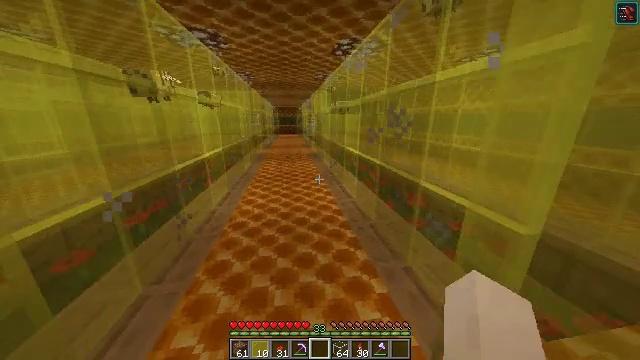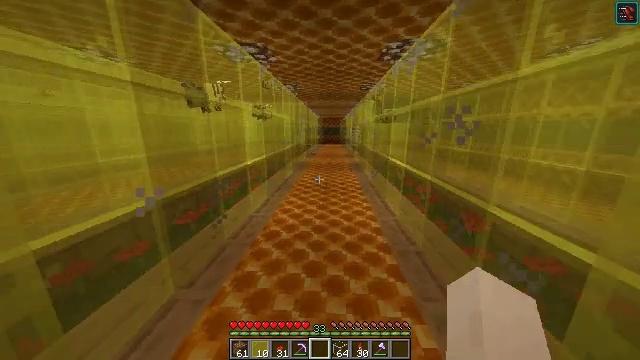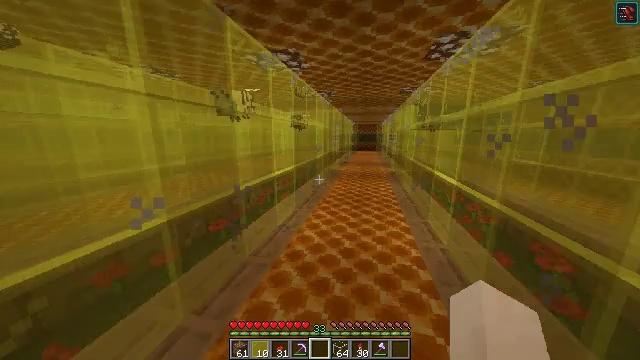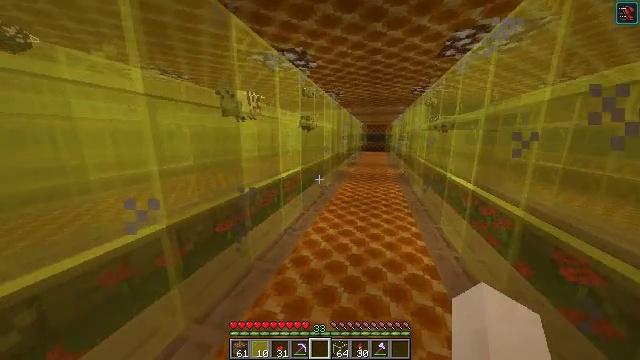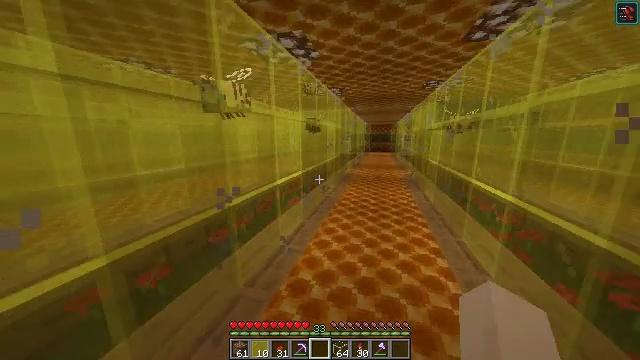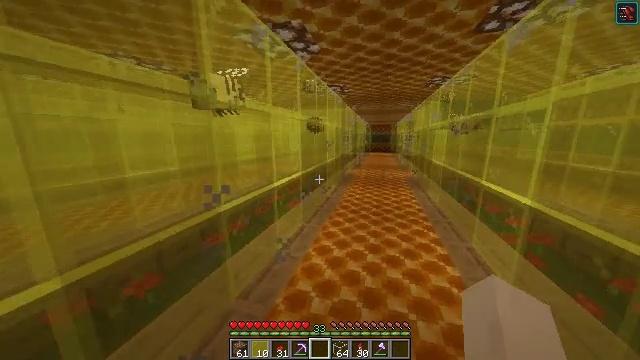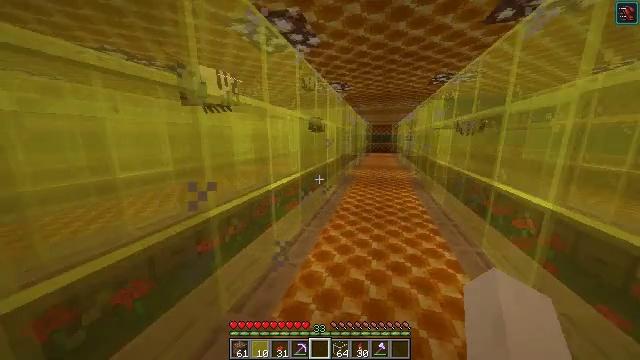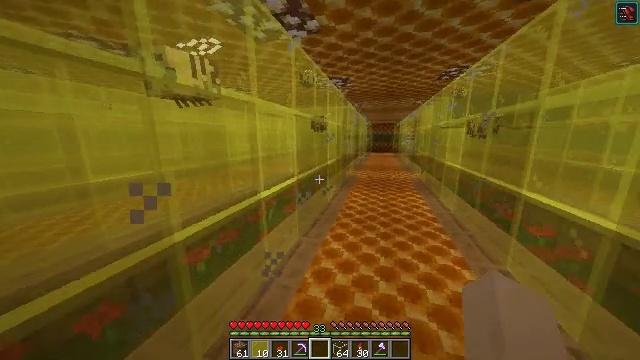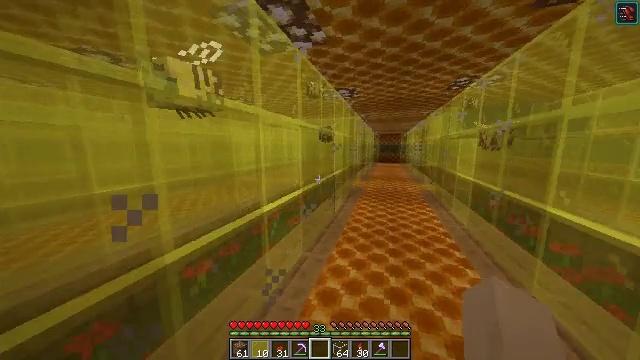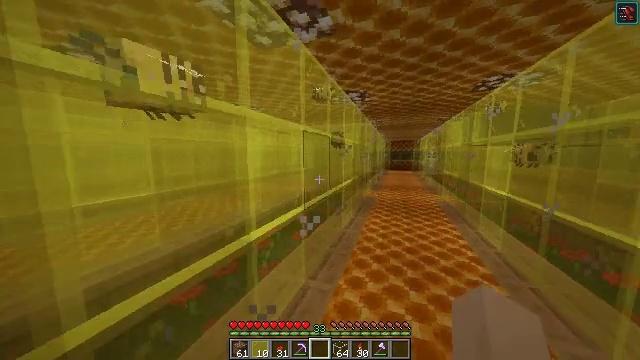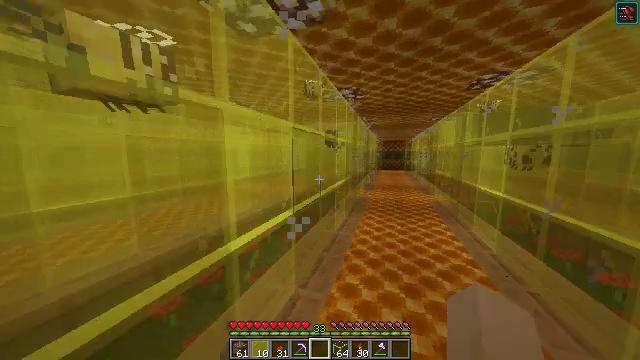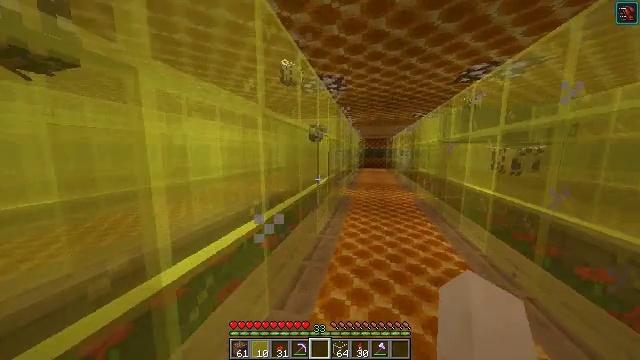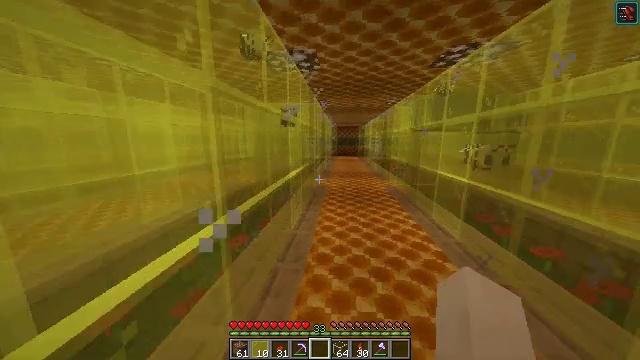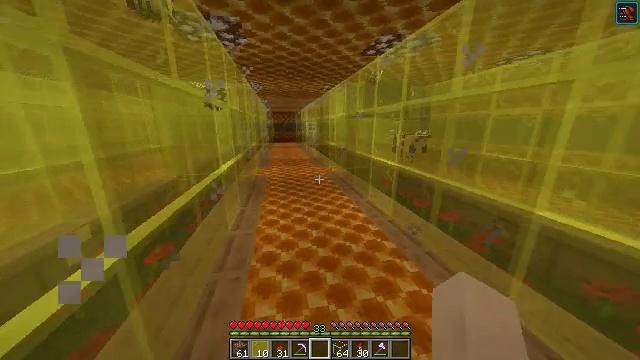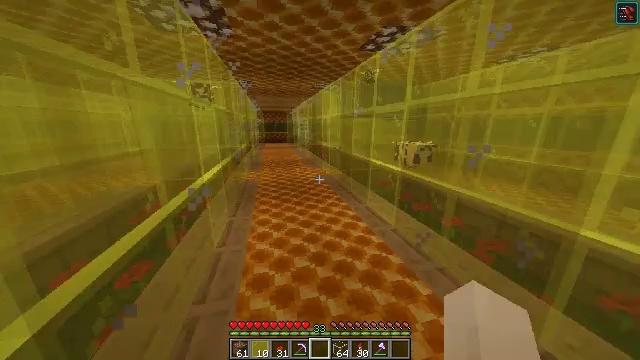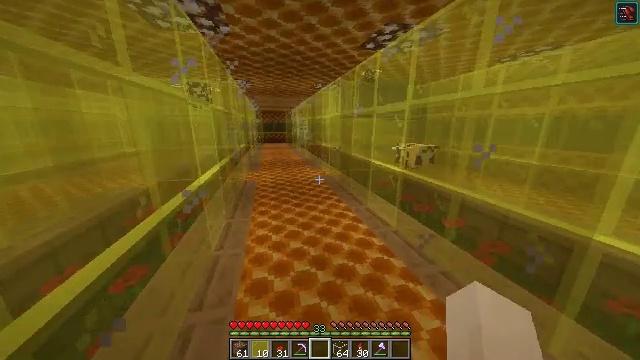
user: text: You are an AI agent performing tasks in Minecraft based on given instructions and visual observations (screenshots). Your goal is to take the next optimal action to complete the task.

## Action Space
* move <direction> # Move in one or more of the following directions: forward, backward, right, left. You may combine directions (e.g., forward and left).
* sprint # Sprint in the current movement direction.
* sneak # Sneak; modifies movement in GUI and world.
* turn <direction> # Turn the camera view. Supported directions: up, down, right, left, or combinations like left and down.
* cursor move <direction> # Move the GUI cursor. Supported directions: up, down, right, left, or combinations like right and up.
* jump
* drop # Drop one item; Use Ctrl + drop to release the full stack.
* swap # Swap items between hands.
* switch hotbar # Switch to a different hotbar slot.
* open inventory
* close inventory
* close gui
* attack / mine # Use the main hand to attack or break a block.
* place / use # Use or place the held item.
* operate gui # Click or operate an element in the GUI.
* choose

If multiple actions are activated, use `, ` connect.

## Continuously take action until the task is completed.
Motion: motion action
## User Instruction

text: Destroy the yellow stained glass pane to clear space.
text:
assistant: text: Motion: move forward, turn left and up
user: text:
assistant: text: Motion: move forward, turn left and up
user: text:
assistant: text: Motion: move forward, turn left
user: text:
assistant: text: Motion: move forward
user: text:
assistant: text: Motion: move forward
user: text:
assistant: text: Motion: move forward
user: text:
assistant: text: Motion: move forward
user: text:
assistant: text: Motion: move forward, turn left and up
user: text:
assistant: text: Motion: move forward, turn left and up
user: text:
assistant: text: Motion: move forward, turn right
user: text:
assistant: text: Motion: move forward, turn right
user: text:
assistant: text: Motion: move forward, turn right and down
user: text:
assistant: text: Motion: move forward, turn right and down
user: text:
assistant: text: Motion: move forward, turn right
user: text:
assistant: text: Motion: move forward
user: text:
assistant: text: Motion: move forward and move left, turn right and down
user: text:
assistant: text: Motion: move forward and move left, turn right and down
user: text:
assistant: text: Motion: move forward and move left, turn right and down
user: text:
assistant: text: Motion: move forward and move left, turn right and down
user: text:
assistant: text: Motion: move forward and move left, turn right and down
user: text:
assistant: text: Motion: move forward and move left, turn right and down
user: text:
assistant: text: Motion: move forward and move left, turn right
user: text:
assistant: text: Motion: turn right and up
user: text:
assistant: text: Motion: turn right and up
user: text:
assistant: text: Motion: turn right
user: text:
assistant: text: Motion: turn right
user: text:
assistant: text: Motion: move left, turn left and up
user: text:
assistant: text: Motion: move left, turn left and up
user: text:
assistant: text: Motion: move forward and move left, turn left
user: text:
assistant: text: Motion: move forward and move left